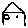
Label: house